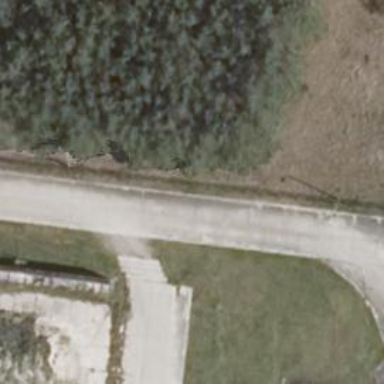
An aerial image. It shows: Concrete service road.